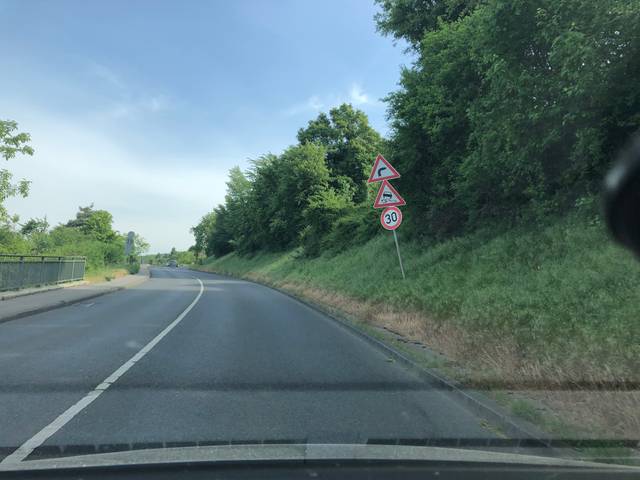
Region: Germany
Coordinates: 49.371, 8.696